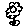
Label: flower